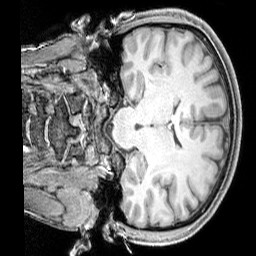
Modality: T1w
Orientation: coronal
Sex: male
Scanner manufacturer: siemens
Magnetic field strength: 3 T
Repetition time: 2.3 s
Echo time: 0.00226 s